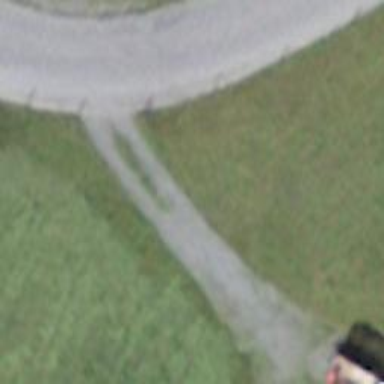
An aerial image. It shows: Driveway with gravel surface.